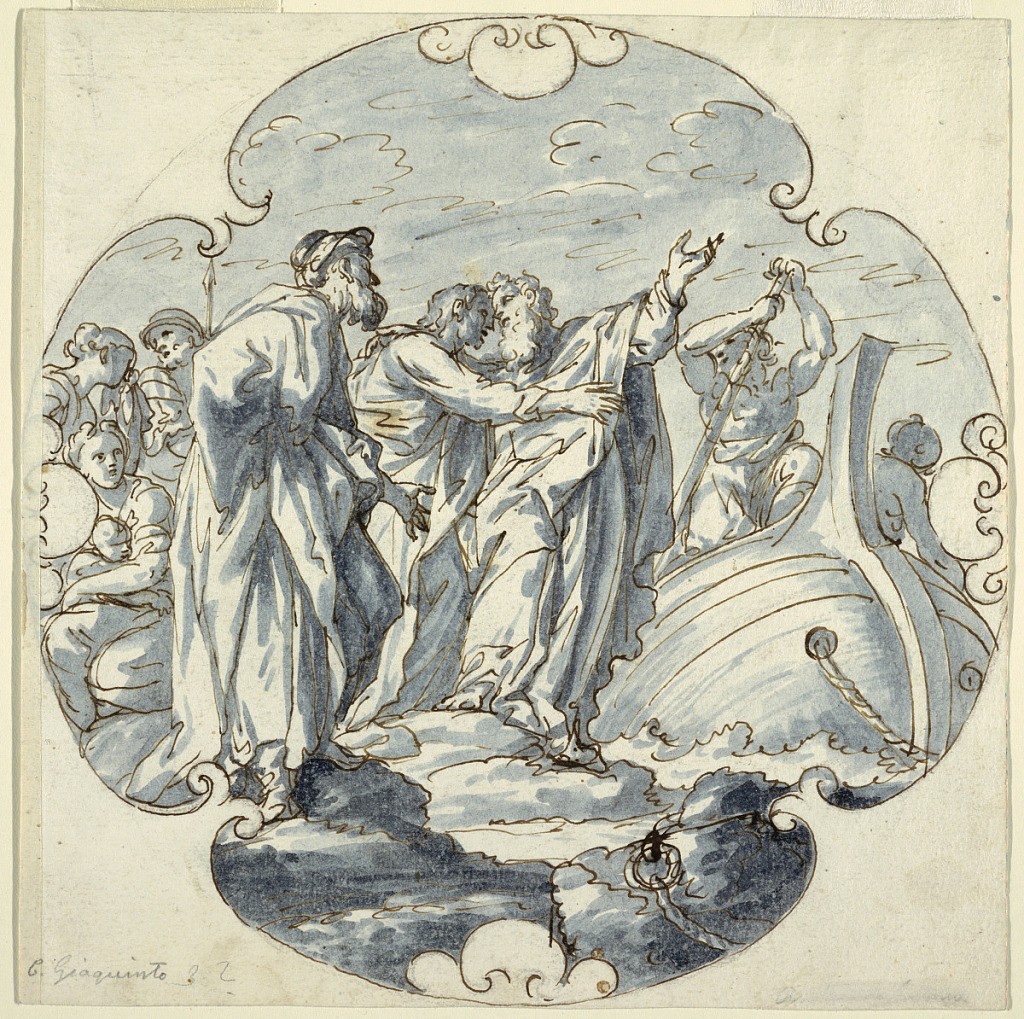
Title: Two Saints
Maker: Corrado Giaquinto, Italian, 1703 - 1765
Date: ca. 1725–50
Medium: Pen and brown ink, brush and blue wash on cream laid paper
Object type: Drawing
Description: In a quatrefoil vegetal frame, a saint is about to step off a boat on shore. He is welcomed by another saint, while a third is bidding him farewell. Left, a crowd of mostly women has gathered.